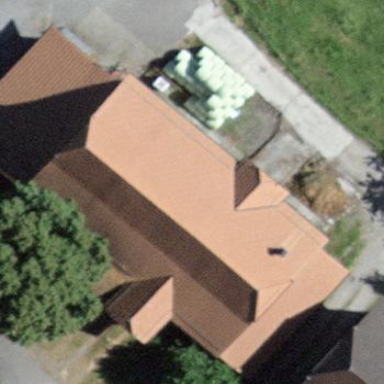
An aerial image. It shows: Barn.